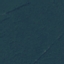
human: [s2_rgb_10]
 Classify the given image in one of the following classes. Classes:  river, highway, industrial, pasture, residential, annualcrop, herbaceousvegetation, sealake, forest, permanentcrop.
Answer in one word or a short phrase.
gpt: Forest